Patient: sex M, age 42
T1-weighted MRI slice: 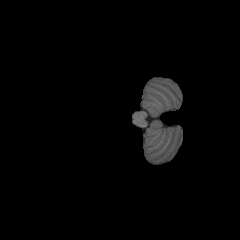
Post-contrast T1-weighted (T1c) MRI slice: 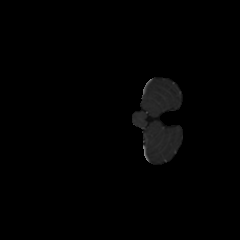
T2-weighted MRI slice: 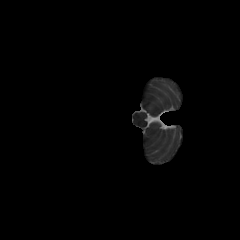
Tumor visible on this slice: no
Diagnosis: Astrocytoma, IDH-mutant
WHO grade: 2